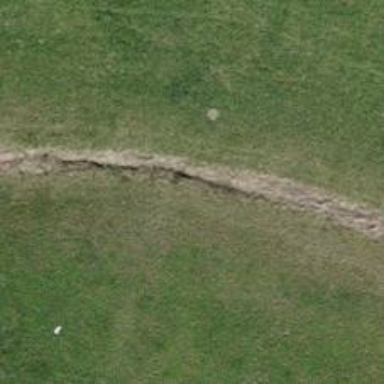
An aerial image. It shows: Ditch in the surroundings.